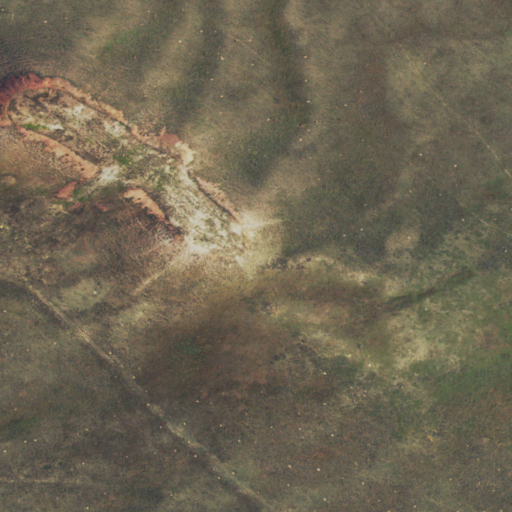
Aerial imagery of mountain in Wyoming named Neil Butte containing shrub and grassland